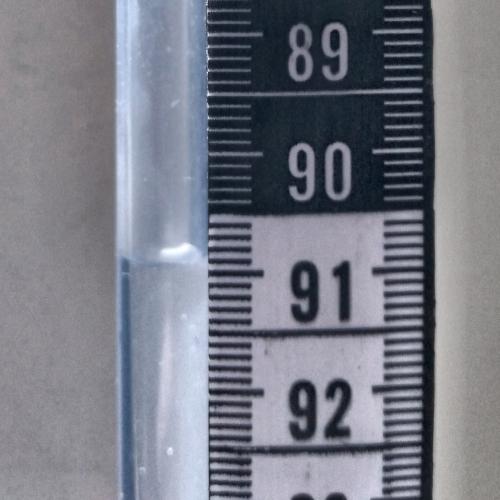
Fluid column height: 90.9 cm